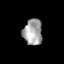
Tissue: skin
Cell type: Epithelial cells
Senescence score: 0.7682
Nuclear area (px): 485
Mean DAPI intensity: 163.526